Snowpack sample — Loveland Pass, Silver Plume, Colorado, USA (2/11/26, 12:00 PM MST)
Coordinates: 39.663, -105.886
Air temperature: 35 °F
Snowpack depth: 82 cm
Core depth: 40 cm
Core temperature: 23 °F
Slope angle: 13°, slope face: 12°
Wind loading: high
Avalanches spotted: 1
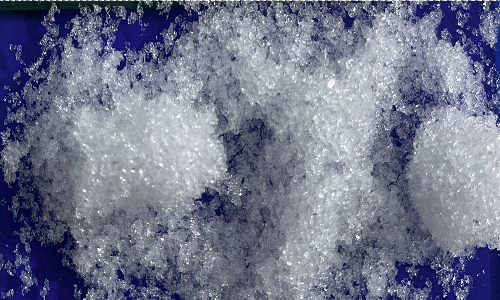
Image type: core
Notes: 1 small avalanche spotted on the north side of the bowl, lots of wind loading